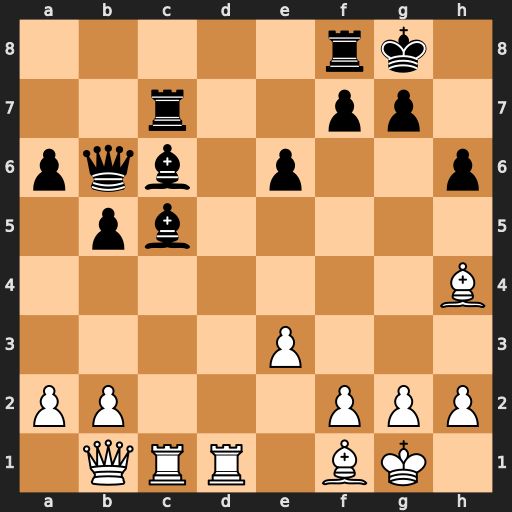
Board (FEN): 5rk1/2r2pp1/pqb1p2p/1pb5/7B/4P3/PP3PPP/1QRR1BK1
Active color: w
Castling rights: -
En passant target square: -
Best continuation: Bd8 Be7 Bxc7